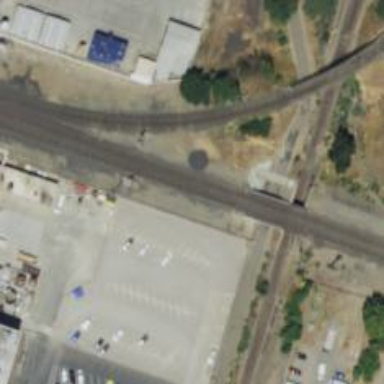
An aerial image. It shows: Railway signal.